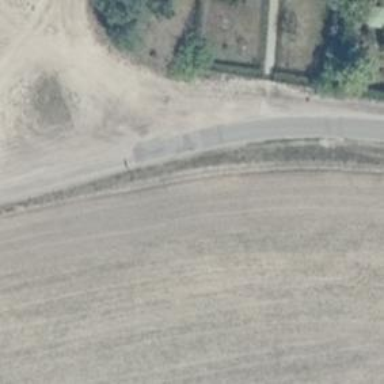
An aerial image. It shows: Unclassified road with asphalt surface.